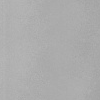
Atmospheric dust classification: dusty